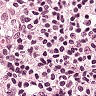
Metastatic tissue present: no